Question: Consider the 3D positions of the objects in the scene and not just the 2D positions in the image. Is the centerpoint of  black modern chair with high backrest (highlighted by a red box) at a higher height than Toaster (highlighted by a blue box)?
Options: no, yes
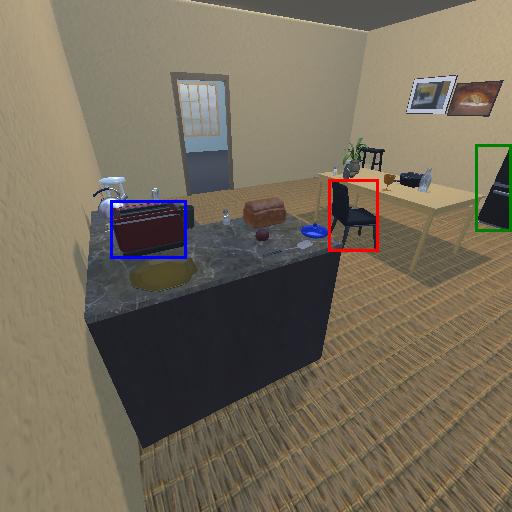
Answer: no